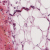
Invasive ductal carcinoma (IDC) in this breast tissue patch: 0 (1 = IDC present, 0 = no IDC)